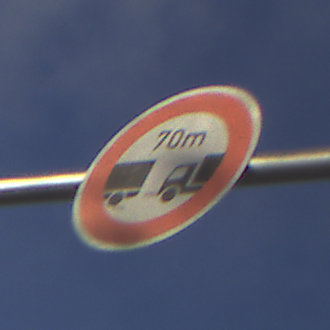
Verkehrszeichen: VerbotUnterschreitenMindestabstand
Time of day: SunriseSunset
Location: Outdoor (Nature)
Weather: PartlyCloudy
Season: NotSpecified
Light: Natural